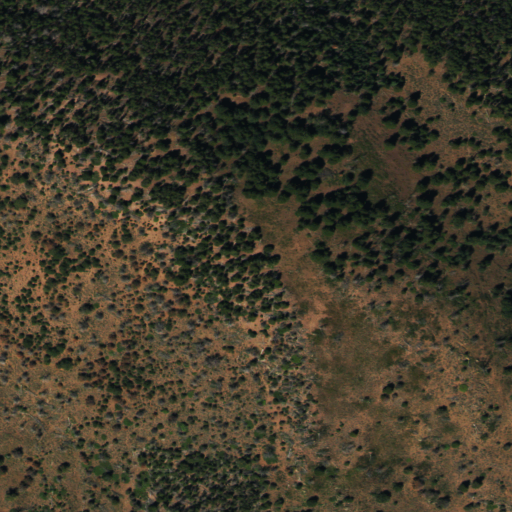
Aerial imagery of mountain in Colorado named Buck Knoll containing evergreen forest, shrub, and mixed forest